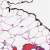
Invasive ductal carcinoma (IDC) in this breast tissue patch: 0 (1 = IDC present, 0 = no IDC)